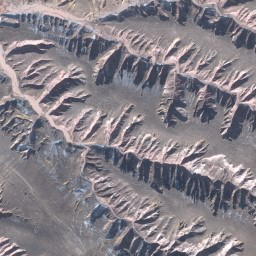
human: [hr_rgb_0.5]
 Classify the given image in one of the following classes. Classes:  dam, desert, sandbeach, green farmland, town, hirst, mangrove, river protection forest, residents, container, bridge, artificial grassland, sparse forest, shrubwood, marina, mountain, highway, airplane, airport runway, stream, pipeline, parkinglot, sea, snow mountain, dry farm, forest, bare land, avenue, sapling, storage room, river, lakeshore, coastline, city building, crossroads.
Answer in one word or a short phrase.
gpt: mountain